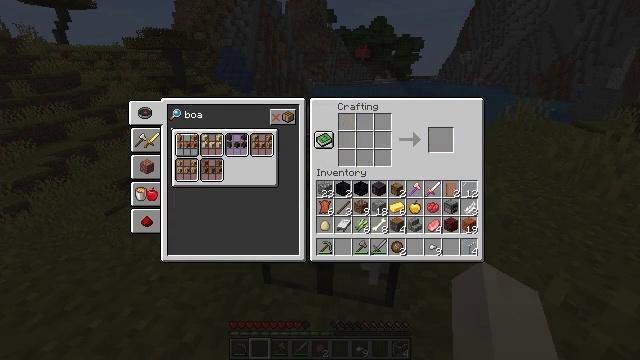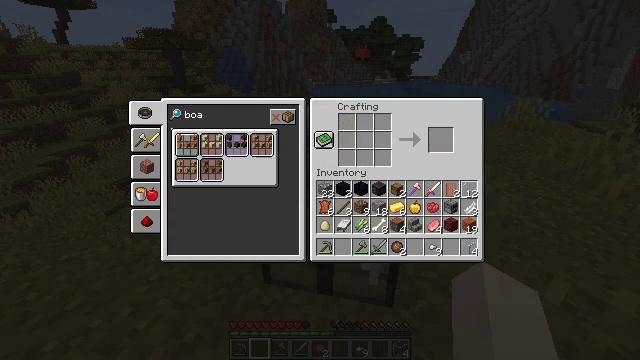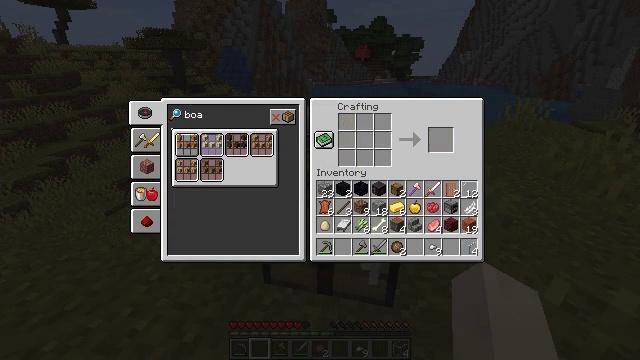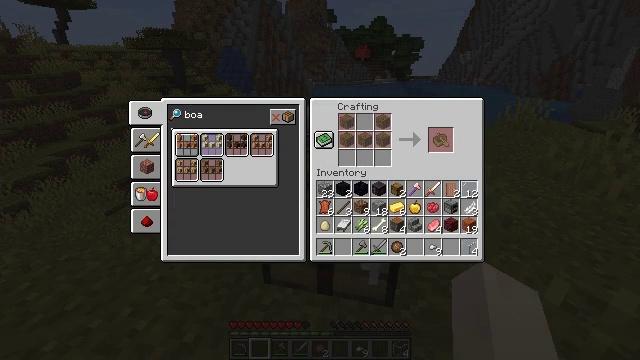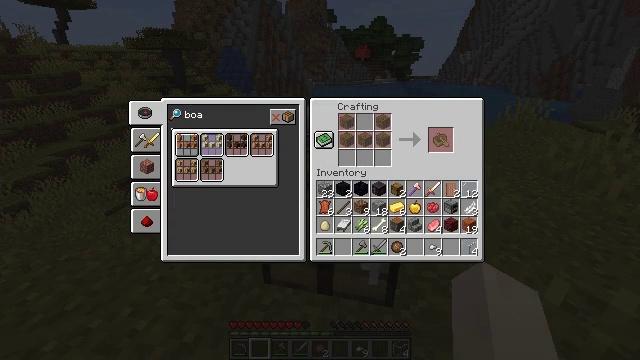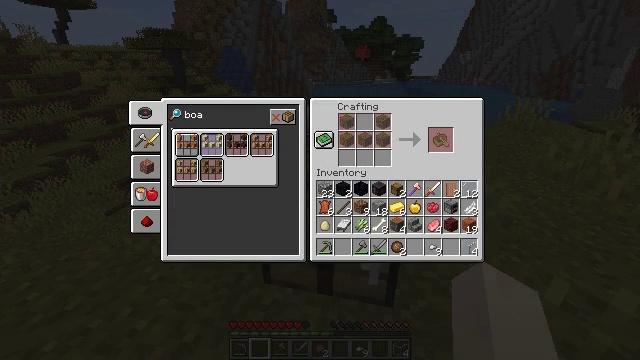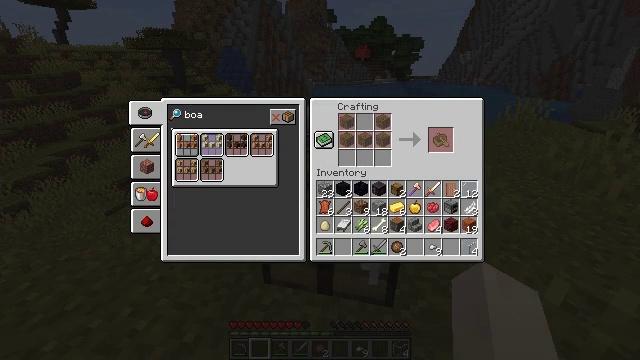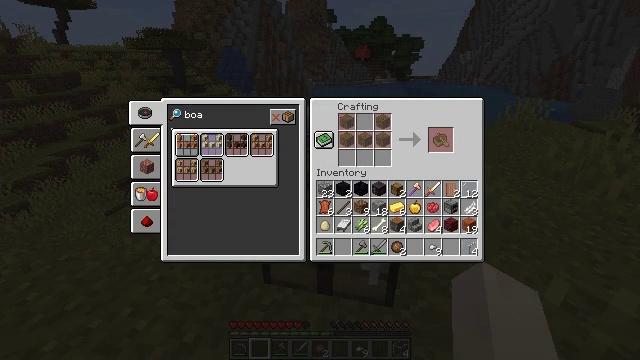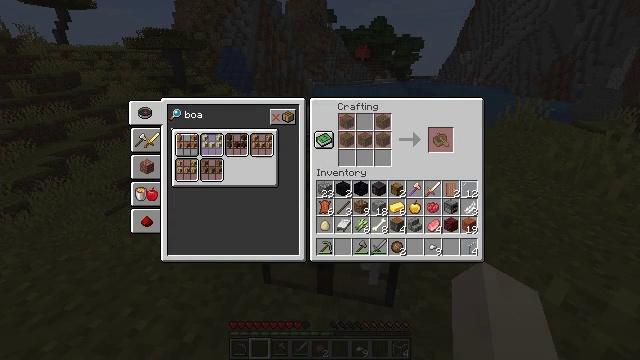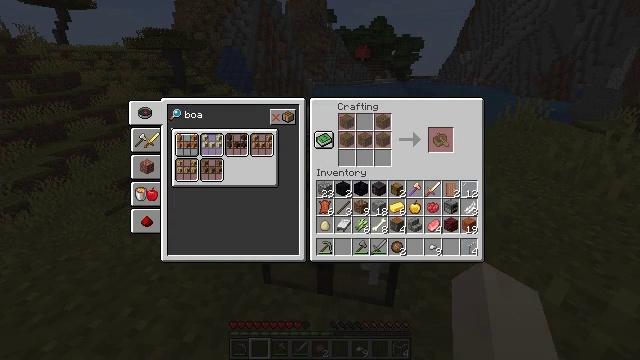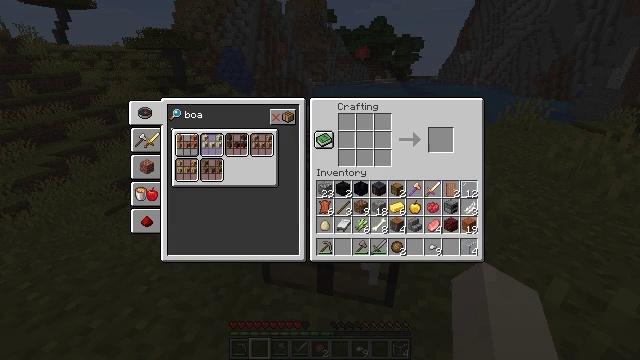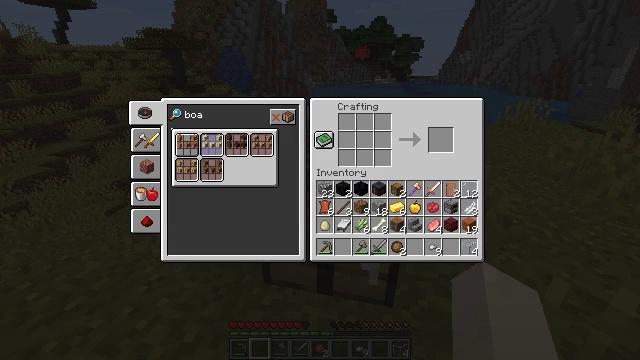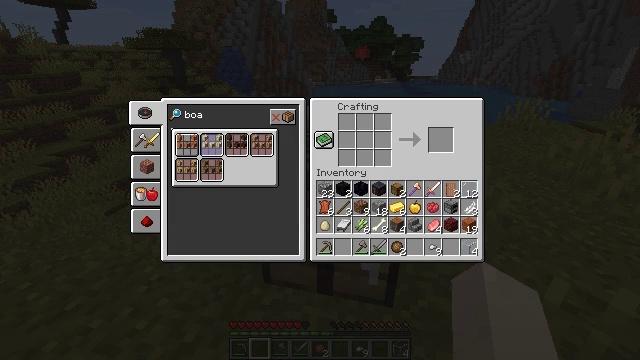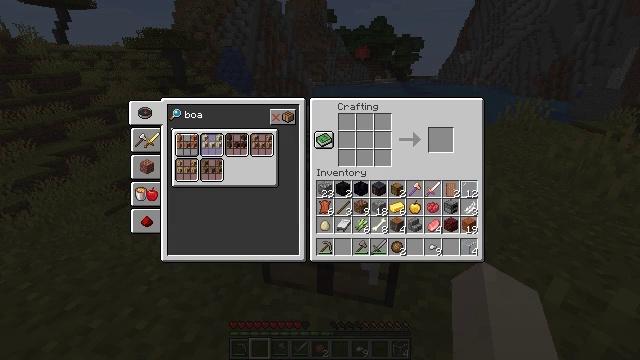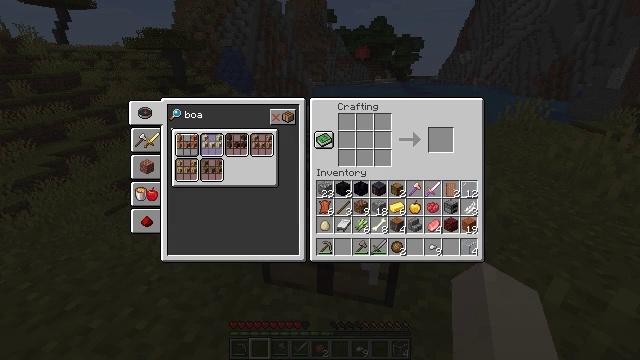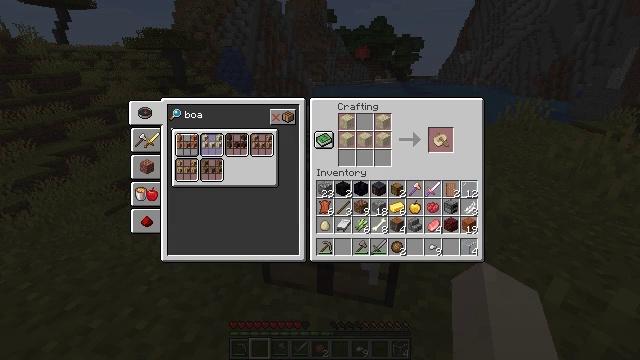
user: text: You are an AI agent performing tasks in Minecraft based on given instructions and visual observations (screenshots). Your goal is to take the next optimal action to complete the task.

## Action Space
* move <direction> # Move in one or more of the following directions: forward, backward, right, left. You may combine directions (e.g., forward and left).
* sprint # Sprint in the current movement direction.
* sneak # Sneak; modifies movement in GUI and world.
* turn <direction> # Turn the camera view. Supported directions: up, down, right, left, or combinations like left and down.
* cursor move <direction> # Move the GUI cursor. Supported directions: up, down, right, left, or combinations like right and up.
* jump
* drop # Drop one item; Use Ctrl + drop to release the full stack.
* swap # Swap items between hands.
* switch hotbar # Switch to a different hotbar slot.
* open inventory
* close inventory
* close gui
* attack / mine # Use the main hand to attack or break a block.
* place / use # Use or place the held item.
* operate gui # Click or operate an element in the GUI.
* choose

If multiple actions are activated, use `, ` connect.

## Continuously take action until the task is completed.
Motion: motion action
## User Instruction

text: Make sure you have enough acacia planks to craft a acacia boat.
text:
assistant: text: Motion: no_op
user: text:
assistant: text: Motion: cursor move left
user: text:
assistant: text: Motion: no_op
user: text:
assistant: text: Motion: no_op
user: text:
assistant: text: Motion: no_op
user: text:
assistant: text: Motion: no_op
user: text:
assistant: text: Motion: no_op
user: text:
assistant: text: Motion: no_op
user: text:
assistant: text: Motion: no_op
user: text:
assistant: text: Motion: operate gui
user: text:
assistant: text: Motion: operate gui
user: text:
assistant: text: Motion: no_op
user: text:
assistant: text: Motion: no_op
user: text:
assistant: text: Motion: no_op
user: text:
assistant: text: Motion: no_op
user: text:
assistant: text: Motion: no_op
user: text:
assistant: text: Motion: no_op
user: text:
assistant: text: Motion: no_op
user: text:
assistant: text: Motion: no_op
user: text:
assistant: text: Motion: no_op
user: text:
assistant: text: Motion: no_op
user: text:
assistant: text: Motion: no_op
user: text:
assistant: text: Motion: no_op
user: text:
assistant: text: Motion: no_op
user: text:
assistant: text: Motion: no_op
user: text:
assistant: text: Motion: no_op
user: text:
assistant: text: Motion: no_op
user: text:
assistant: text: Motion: no_op
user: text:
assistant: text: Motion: no_op
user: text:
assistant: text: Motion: no_op